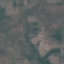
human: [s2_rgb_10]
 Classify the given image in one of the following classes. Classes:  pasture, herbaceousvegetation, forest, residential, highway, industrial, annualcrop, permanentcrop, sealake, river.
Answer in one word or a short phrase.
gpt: HerbaceousVegetation